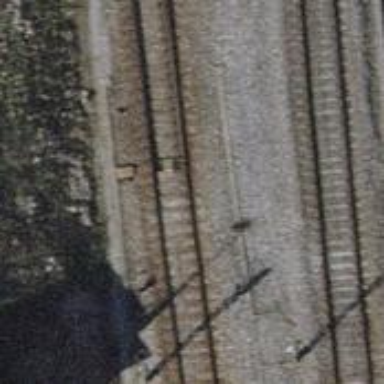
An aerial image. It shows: Railway switch.